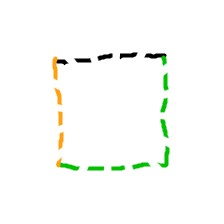
Shape: square